Question: I have a DataGridView that I am trying to bind to a list. I have tried every example on the net, and my grid sits there placidly (without error). No columns and no rows. Before you ask, my List DOES have data in it, the properties are all public.
Here's my code:
'''
public fLogForm()
{
InitializeComponent();
BindingList<LogTransaction> transactions = LogTransaction.GetTransactionsForLastXHours(24);
dgTransactionList.AutoGenerateColumns = false;
dgTransactionList.DataSource = transactions;
}
'''
I've tried every combination of turning AutoGenrateColumns on and off. Using regular LISTS instead of bindingList. I've even tried to manually define my columns - in which case I get rows but no data.

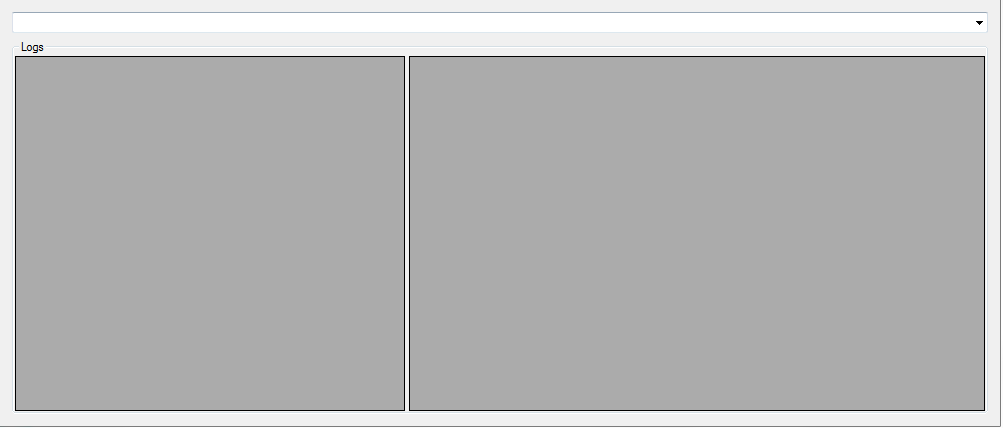
Answer: you forgot a command:
dgTransactionList.DataBind();
I recommand that you move
dgTransactionList.DataSource = transactions;
to the databinding event, and in your public fLogForm() just put
dgTransactionList.DataBind();.
If you made other manipulation like filter or paging, you won't need any special manipulation.